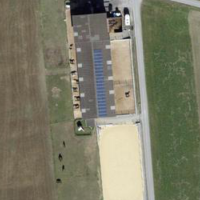
EUNIS habitat code: 52
Species observed at this site:
Circaea lutetiana